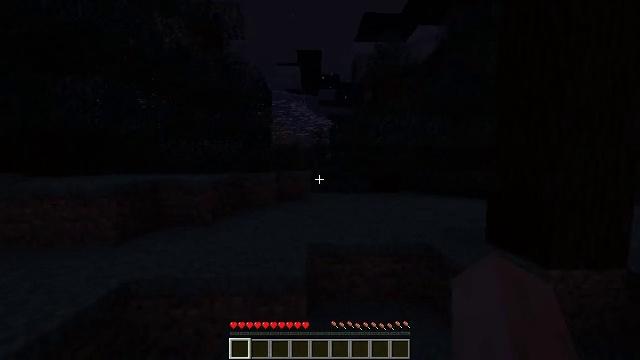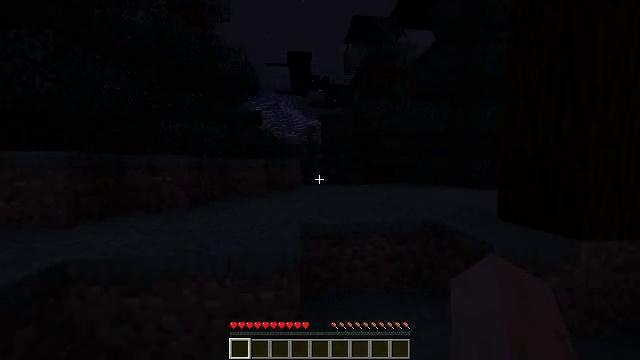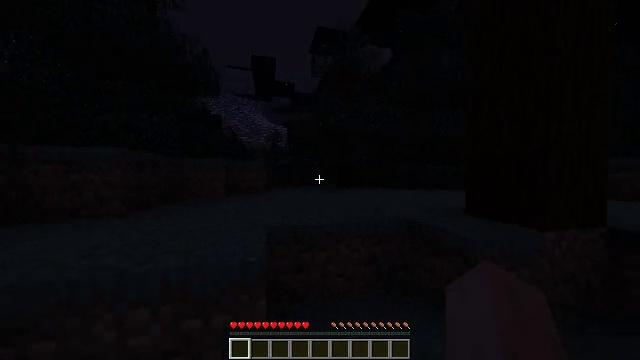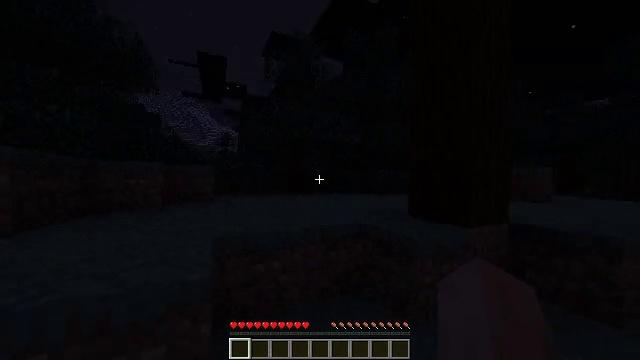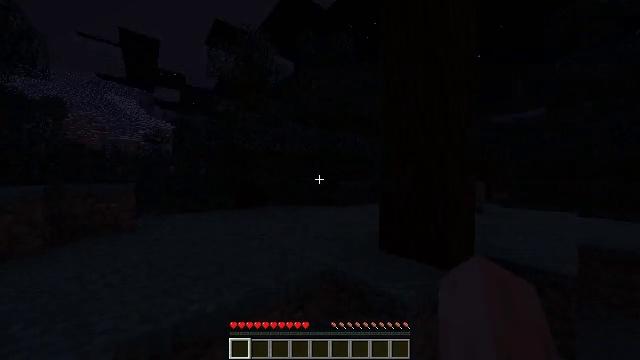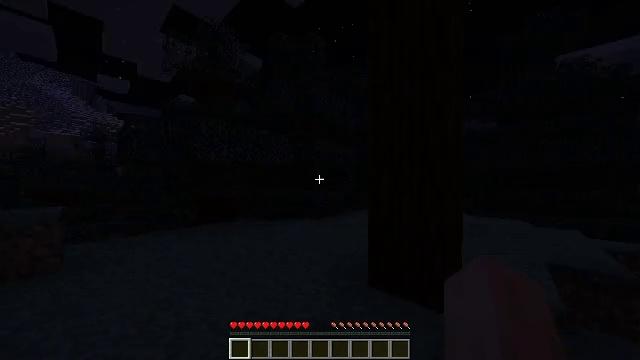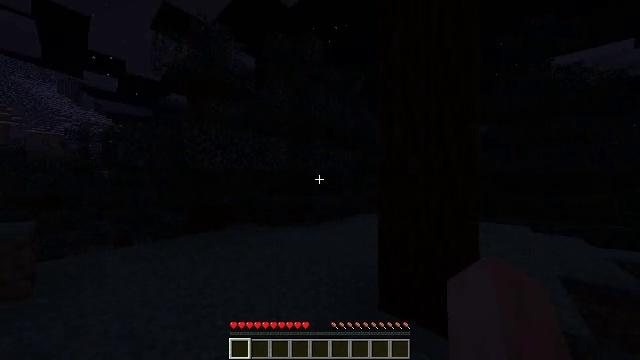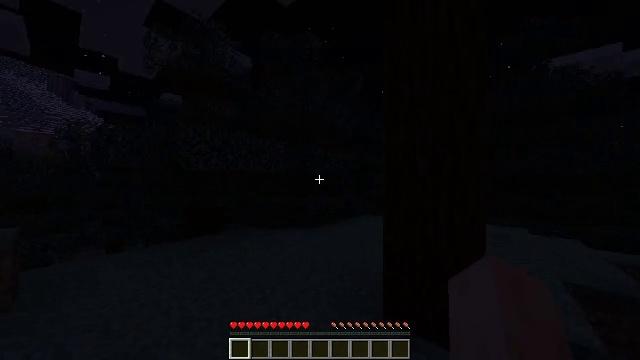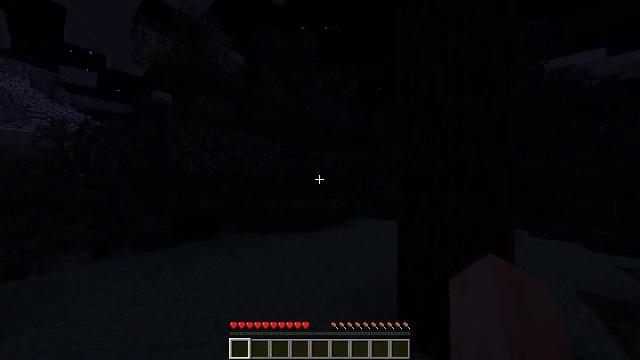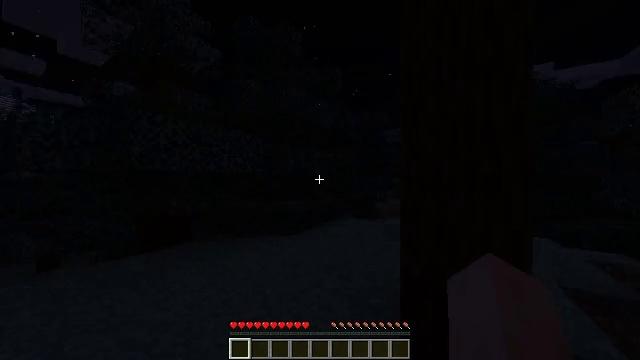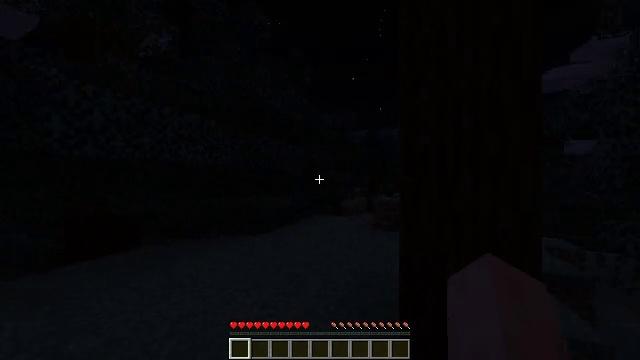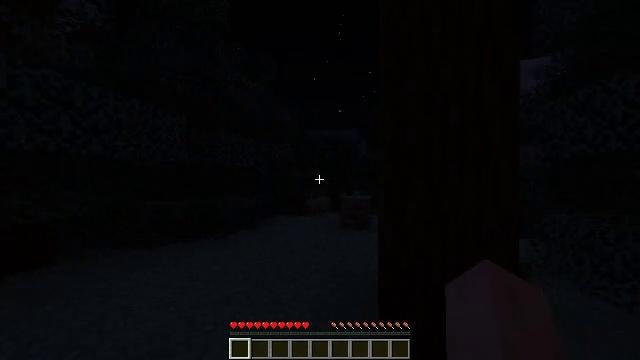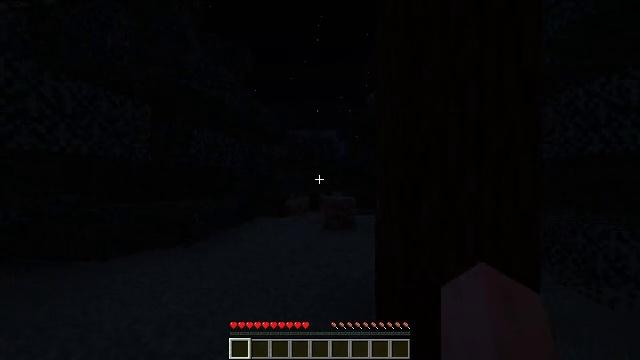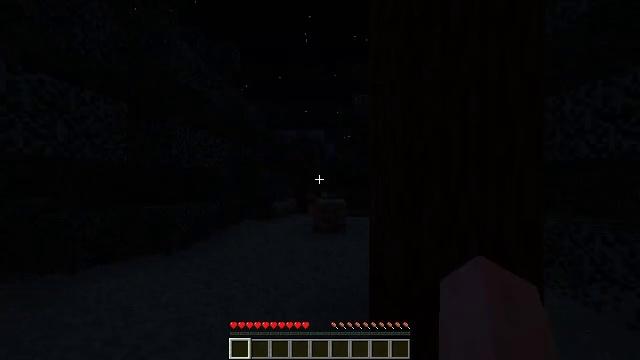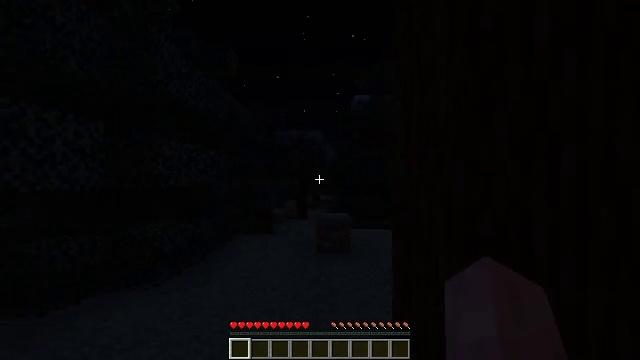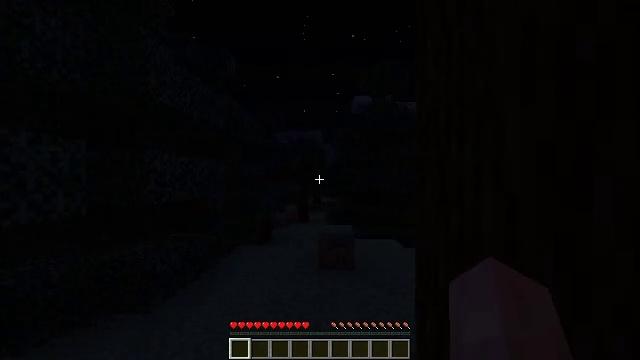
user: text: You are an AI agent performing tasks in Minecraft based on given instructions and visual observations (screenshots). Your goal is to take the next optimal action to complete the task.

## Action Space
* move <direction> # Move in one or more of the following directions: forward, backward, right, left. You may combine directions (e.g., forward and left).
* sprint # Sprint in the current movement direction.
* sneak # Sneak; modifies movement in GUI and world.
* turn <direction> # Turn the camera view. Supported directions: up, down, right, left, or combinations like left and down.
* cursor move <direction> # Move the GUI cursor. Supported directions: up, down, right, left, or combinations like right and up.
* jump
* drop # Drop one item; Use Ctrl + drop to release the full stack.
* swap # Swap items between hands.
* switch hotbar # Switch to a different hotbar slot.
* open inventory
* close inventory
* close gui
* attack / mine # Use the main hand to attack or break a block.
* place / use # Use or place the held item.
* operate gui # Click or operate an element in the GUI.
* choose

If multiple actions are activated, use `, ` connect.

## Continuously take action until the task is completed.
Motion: motion action
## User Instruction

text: Break the red mushroom block.
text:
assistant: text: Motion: move forward, sprint, turn right
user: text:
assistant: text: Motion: move forward, sprint, turn right and up
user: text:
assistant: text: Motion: move forward, sprint, turn right and up, jump
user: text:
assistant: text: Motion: move forward, sprint, turn right, jump
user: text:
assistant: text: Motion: move forward, sprint, turn right, jump
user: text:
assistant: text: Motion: move forward, sprint, turn right, jump
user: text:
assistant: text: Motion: move forward, sprint, turn right, jump
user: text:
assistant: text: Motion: move forward, sprint, turn right, jump
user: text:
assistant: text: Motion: move forward, sprint, turn right, jump
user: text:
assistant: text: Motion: move forward, sprint, turn right, jump
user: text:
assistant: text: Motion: move forward, sprint, turn right, jump
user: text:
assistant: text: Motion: move forward, sprint, turn right, jump
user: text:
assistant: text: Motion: move forward, sprint, turn right, jump
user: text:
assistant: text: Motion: move forward, sprint, jump
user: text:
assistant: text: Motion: move forward, sprint, jump
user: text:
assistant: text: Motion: move forward, sprint, jump
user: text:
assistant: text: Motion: move forward, sprint, jump
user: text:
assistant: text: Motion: move forward, sprint, jump
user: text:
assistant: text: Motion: move forward, sprint, jump
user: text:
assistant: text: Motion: move forward and move left, sprint
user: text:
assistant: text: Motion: move forward and move left, sprint
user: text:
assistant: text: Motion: move forward and move left, sprint, turn right
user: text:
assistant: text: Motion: move forward and move left, sprint, turn right
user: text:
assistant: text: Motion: move forward and move left, sprint, turn right and down
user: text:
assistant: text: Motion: move forward, sprint
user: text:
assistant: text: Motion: move forward, sprint
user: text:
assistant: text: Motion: move forward, sprint
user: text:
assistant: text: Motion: move forward, sprint, turn left and down, jump
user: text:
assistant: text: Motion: move forward, sprint, turn left and down, jump
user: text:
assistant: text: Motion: move forward, sprint, turn left and down, jump